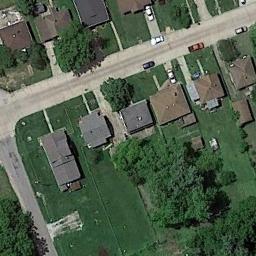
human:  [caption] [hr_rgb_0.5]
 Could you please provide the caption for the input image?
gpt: The medium residential is on the grass next to some trees and road .

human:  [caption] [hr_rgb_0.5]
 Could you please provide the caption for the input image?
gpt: The medium residential area has some houses arranged in lines on the grass .

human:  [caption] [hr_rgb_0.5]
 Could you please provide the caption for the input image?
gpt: There are many buildings of different shapes and sizes in medium residential area .

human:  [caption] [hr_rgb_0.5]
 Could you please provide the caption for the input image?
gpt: Medium - sized residential areas are surrounded by trees .

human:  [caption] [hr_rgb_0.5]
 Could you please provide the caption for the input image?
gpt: There are some buildings on green lawns on the medium residential area .